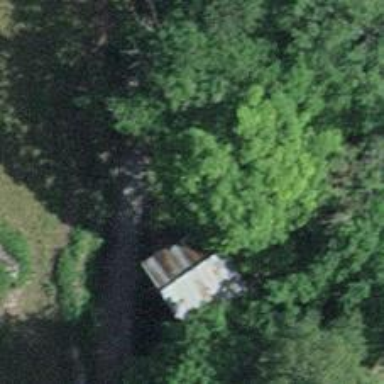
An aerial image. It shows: Culvert tunnel under ditch.